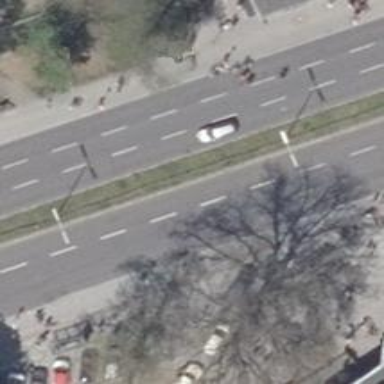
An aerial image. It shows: Secondary road with asphalt surface. There is cycle track on the right side.